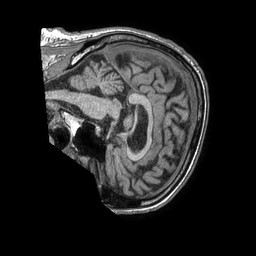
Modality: T1w
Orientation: sagittal
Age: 76
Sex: male
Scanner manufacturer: philips
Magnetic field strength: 1.5 T
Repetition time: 0.007816 s
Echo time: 0.003571 s